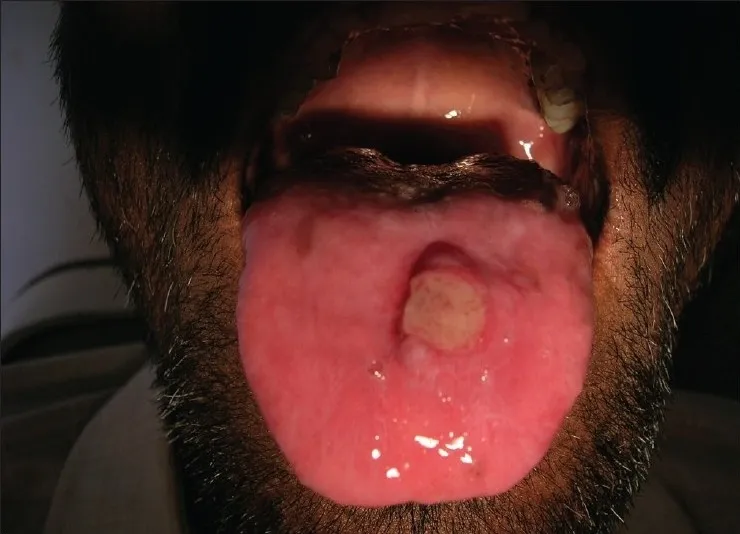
Pre treatment - ulcers in the tongue (Case 2).
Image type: medical_photograph (skin_photograph)